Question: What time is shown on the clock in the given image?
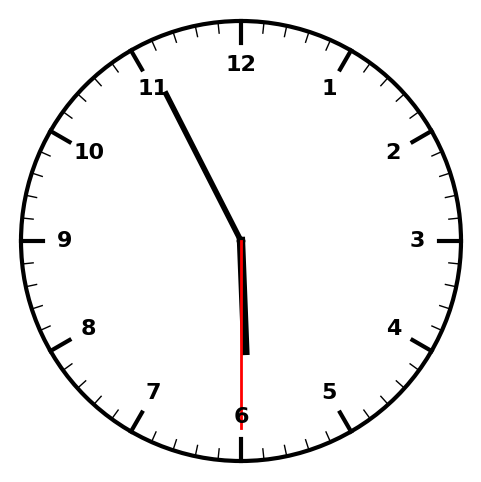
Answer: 05:55:30